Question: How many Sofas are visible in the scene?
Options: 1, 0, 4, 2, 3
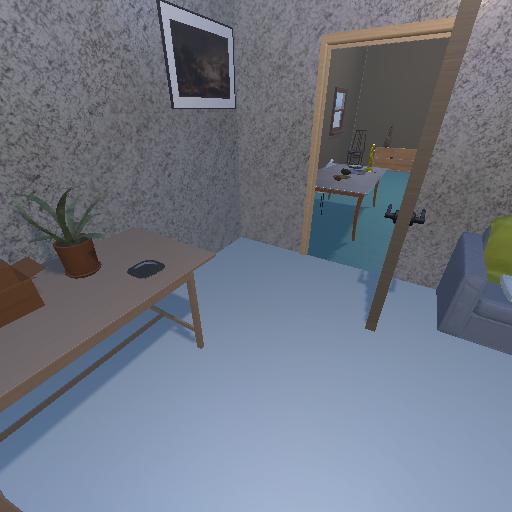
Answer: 1